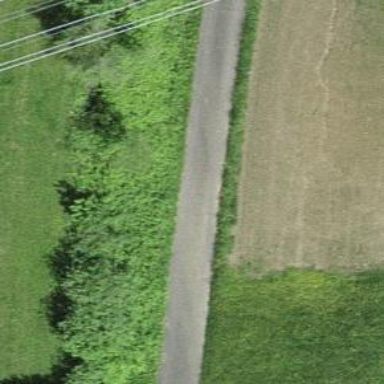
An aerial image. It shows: Well-maintained track road with grade 1 tracktype.